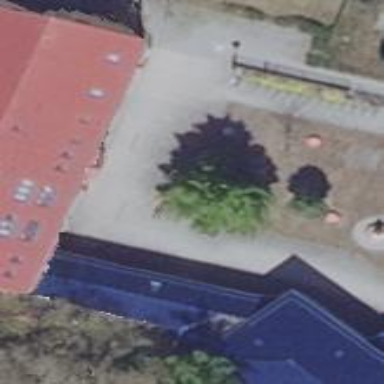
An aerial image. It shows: Building.